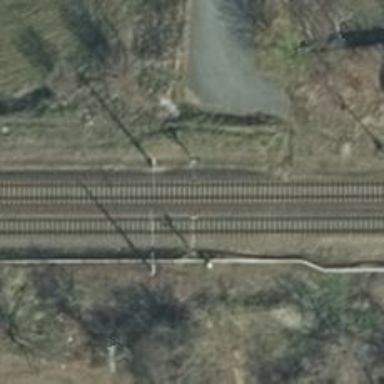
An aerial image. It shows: Light railway signal with light crossing form.